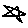
Label: star